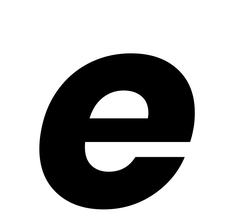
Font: Poppins-BoldItalic